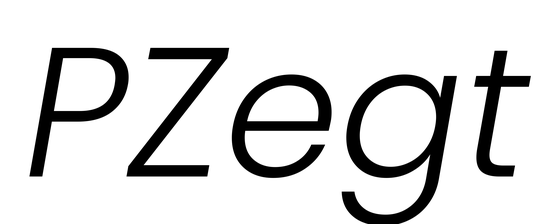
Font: Poppins-LightItalic